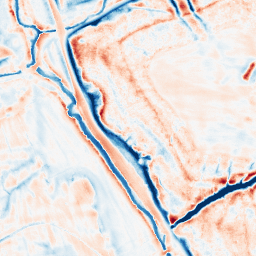
Category: edge_preserving
Decomposition family: bilateral
Decomposition parameters: d: 21
sigma_color: 100
sigma_space: 150
Upsampling method: quartic
Upsampling parameters: scale: 4
Upsampling scale: 4